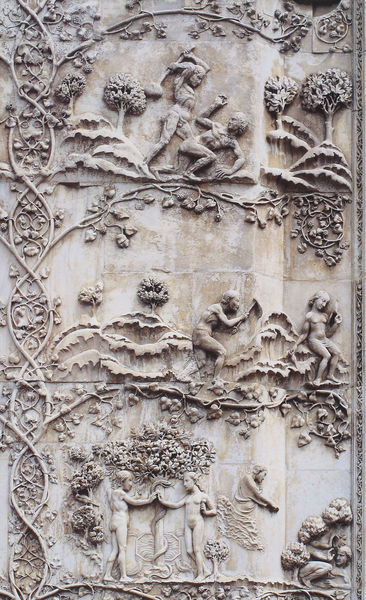
Titel: Orvieto, Dom, Fassadenschmuck
Künstler: Lorenzo Maitani
Standort: Orvieto, Dom (EU - I - Umbrien)
Schlagwörter: baum, blätter, gott, kopf, mann, weiß, bäume, menschen, braun, frau, köpfe, schwarz, blüte, wand, bibel, mord, stein, ast, zweige, garten, ranken, apfel, relief, fassade, ornamente, verzierung, foto, fotografie, adam, eva, paradies, schwarzweiß, schlange, sandstein, hammer, versuchung, aussen, eden, weinlaub, opfer, töten, vertreibung, keule, schlagen, erschlagen, adam und eva, hacke, relieff, kain, totschlag, abel, brudermord, n, relilef, brudernmord